Question: ![I have a bubble chart which I would now like to add an X Axis to ranging from 1/1/10 to 1/1/13 as seen in the belowimage.
I would like to have the years along the bottom showing every 6 months, is there some way of expressing this in the interval box?

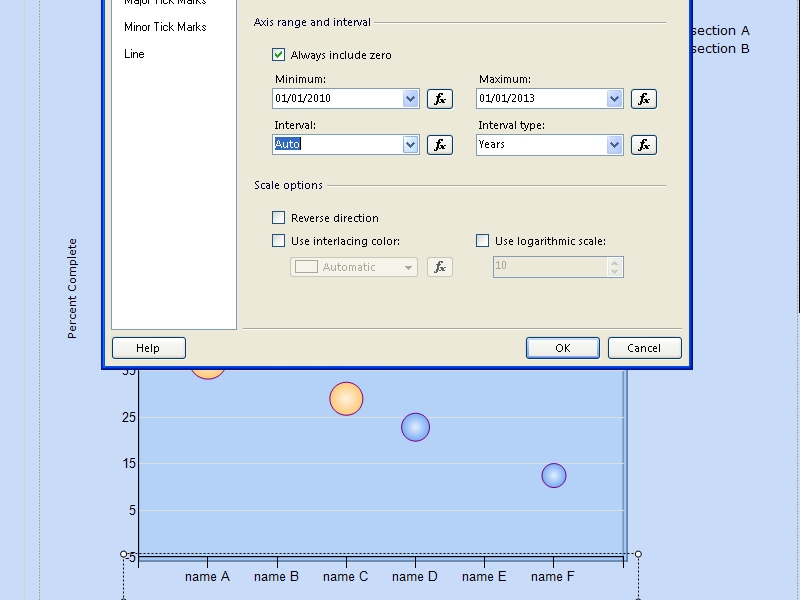
Answer: If you want it every 6 months you put 6 in the Interval box and then change the Interval type box to Months.